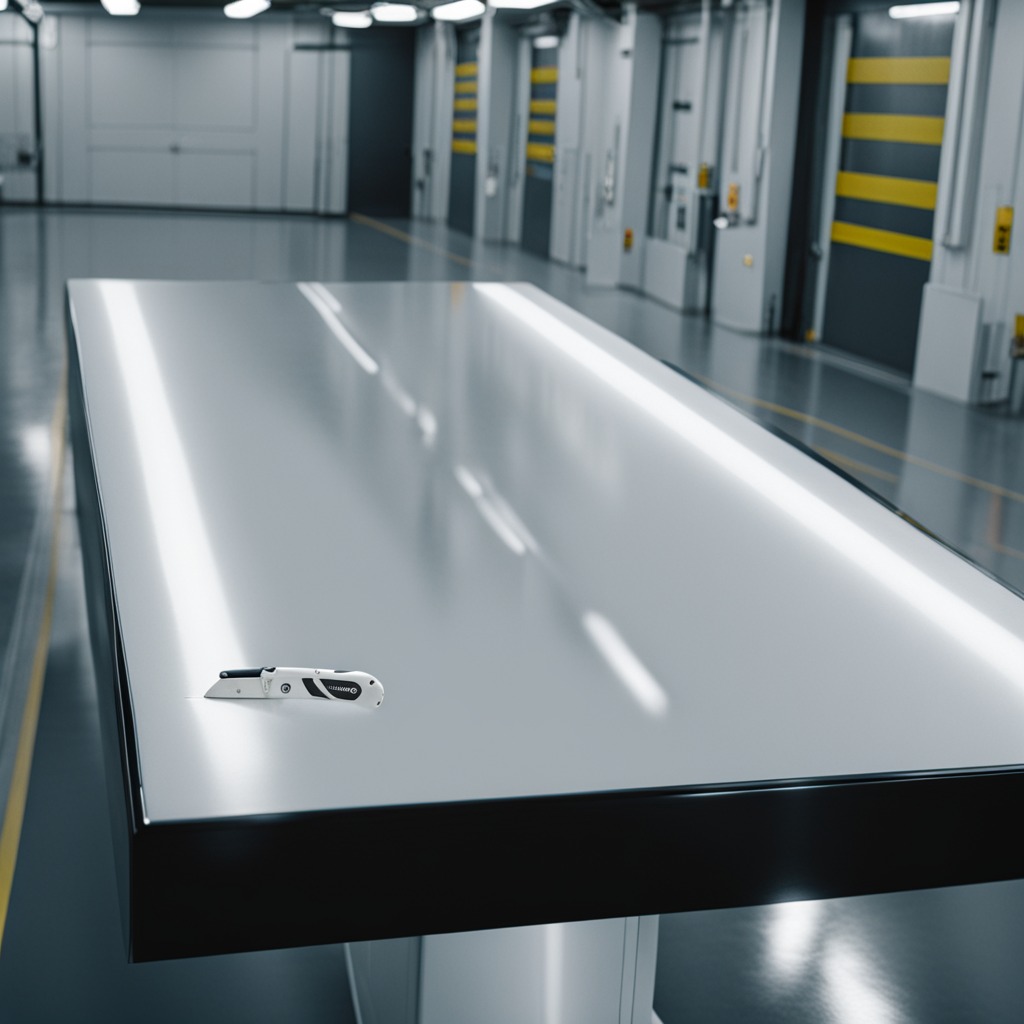
A utility knife lies on a table in a ship maintenance bay industrial lighting.